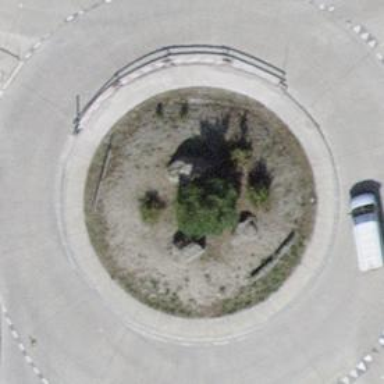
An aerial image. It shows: Tertiary road that leads to roundabout.